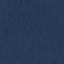
Label: SeaLake